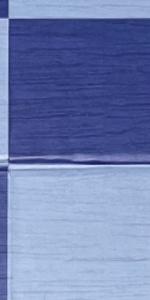
Label: Empty